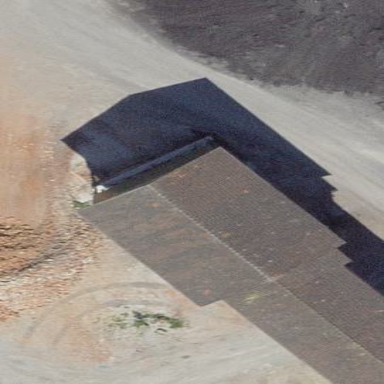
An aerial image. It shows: Building that serves as aerialway station.